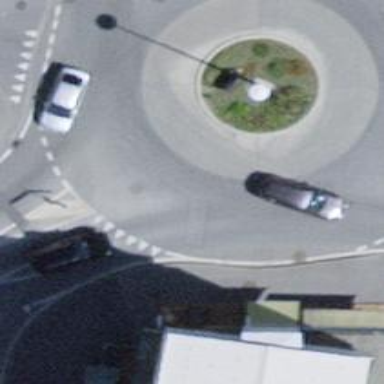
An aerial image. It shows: Tertiary road with asphalt surface leading to roundabout.